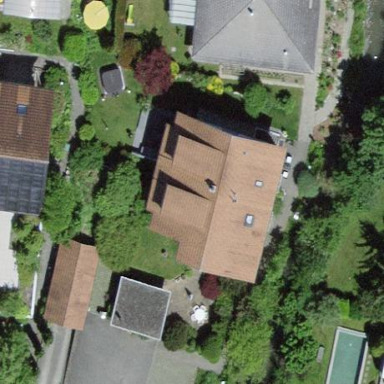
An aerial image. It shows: Terrace building.